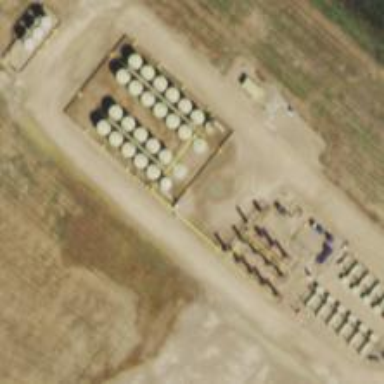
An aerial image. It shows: Storage tank with man-made structure.